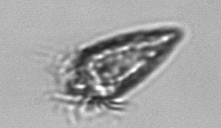
Label: Strombidium_tintinnodes